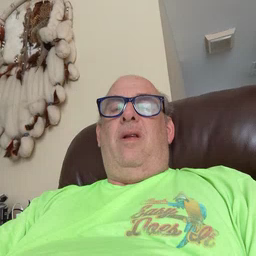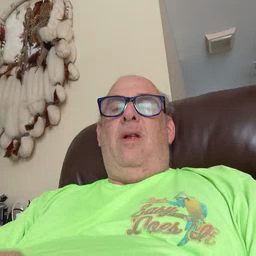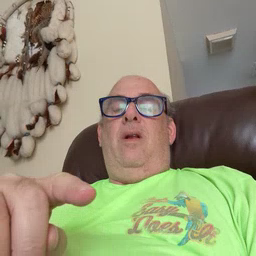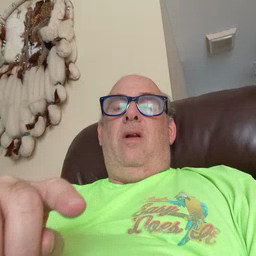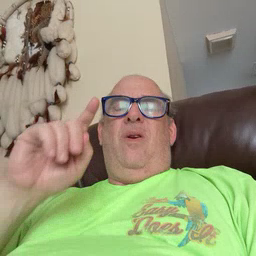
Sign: owie